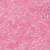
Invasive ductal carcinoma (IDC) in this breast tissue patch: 0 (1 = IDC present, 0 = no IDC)